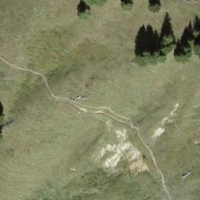
EUNIS habitat code: 23
Species observed at this site:
Astrantia major
Achillea millefolium